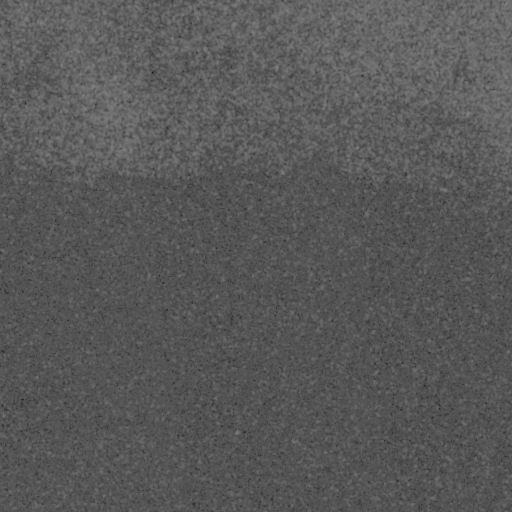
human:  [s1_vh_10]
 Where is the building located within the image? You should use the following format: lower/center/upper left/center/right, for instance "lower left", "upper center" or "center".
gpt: The building is located in the upper center of the image.
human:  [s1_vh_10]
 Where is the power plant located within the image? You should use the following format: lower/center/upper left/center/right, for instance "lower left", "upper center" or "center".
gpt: There is no power plant in the image.

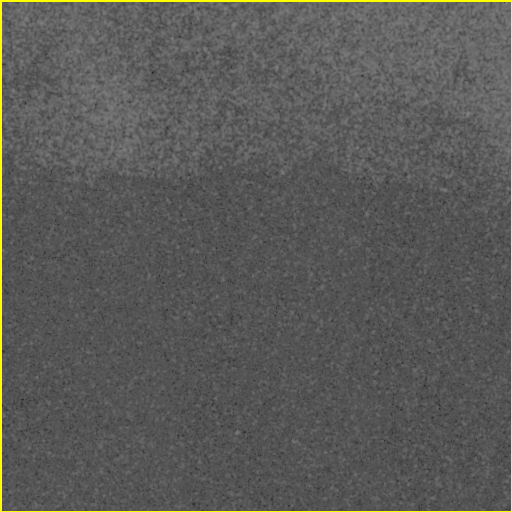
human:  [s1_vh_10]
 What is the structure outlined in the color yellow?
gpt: The structure outlined in yellow is a crop field.
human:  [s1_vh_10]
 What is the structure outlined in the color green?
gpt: There is no green outline.